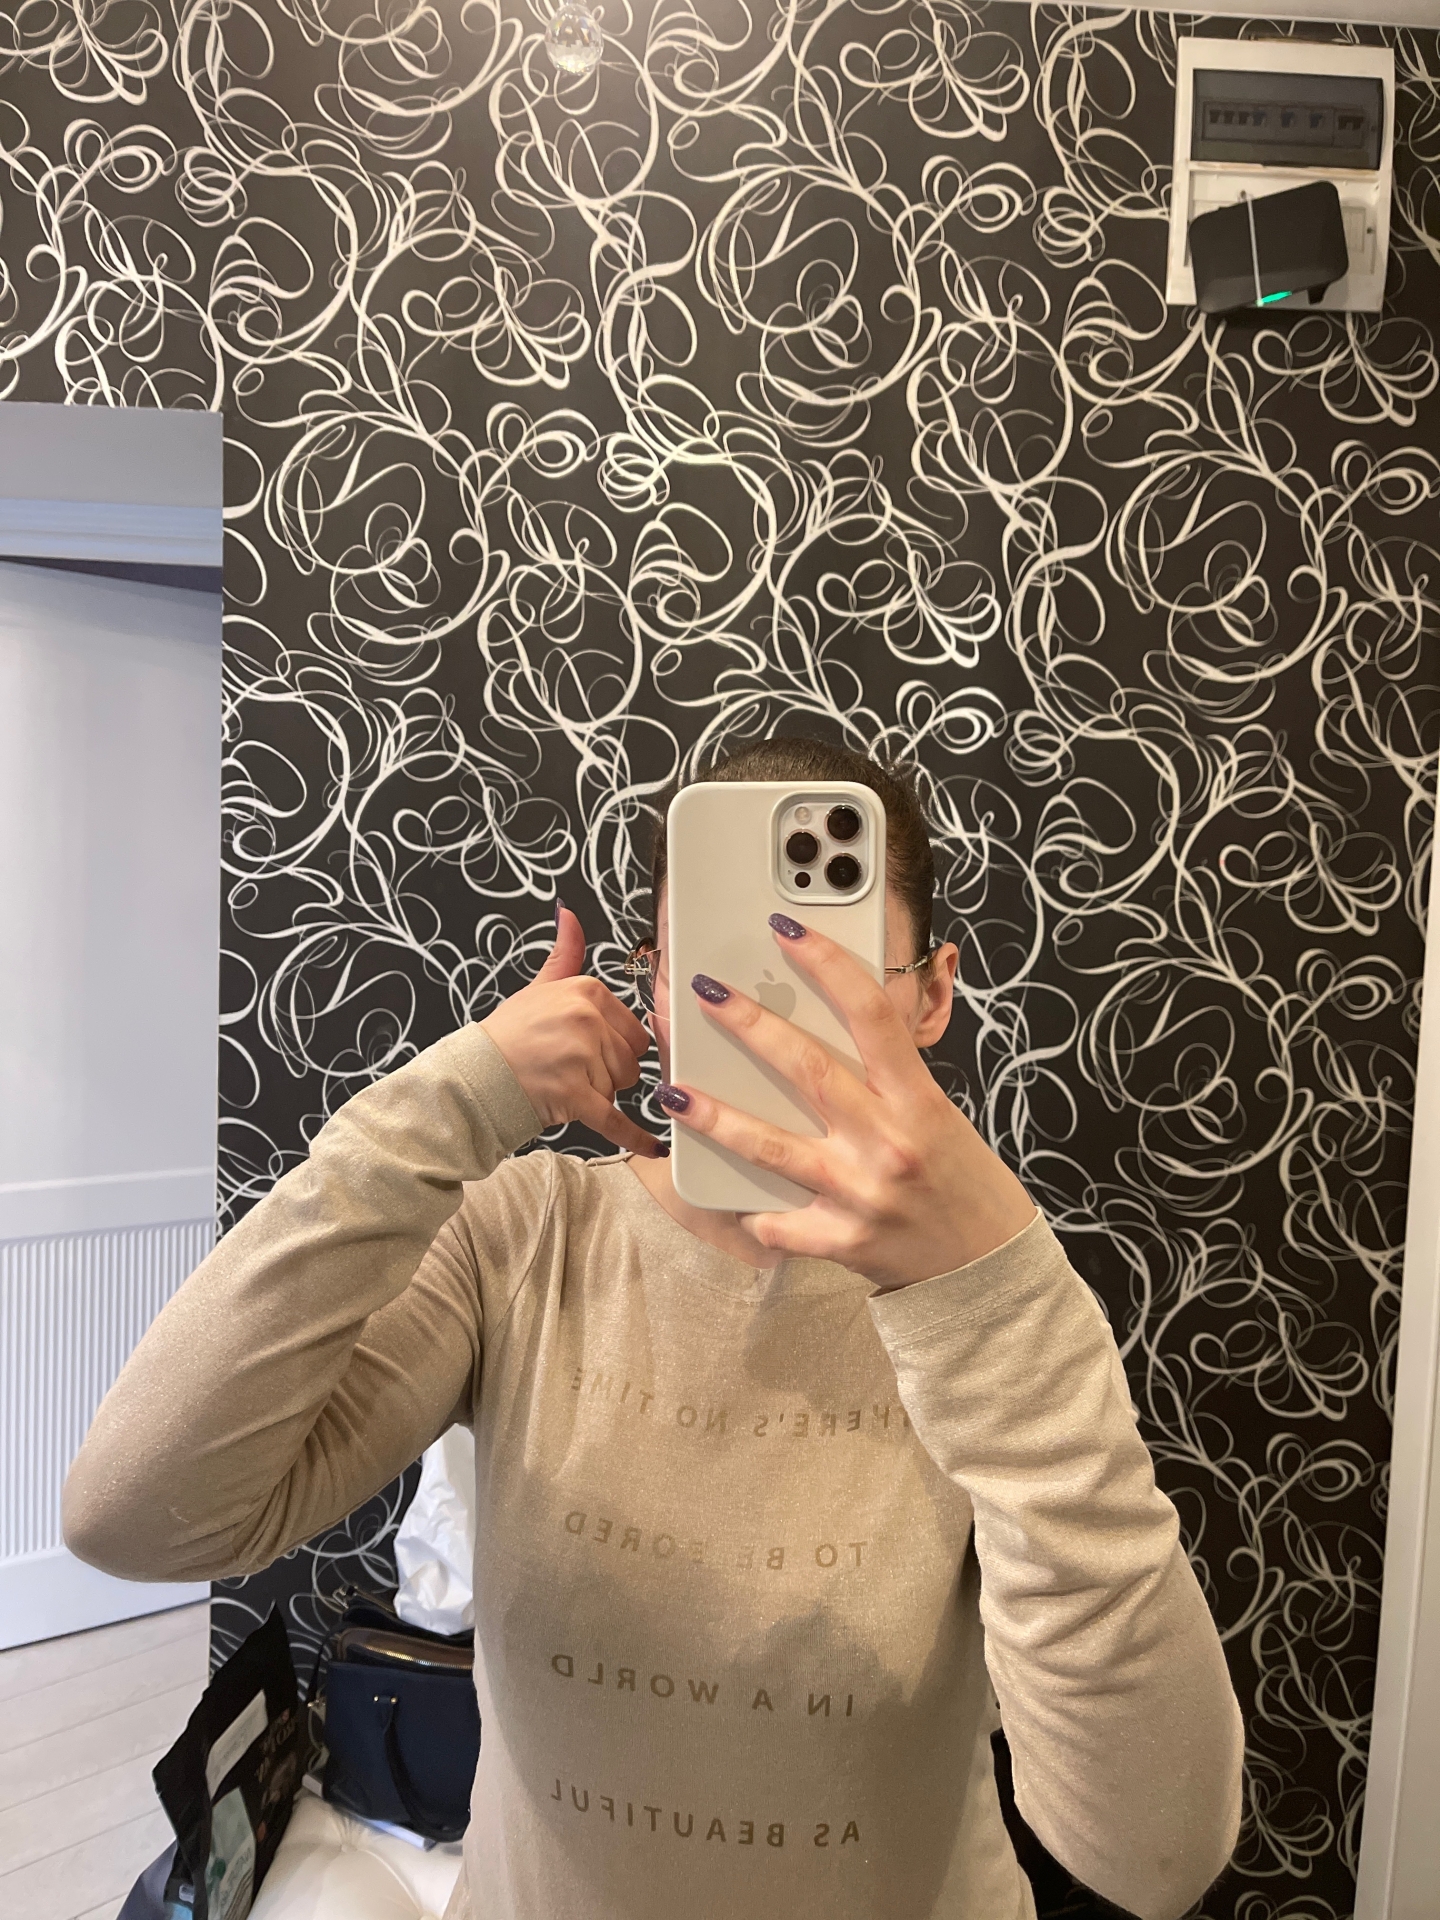
Label: clear